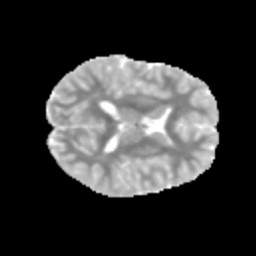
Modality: MD
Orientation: axial
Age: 12
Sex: male
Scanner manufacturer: siemens
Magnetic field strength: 3 T
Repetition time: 3.8 s
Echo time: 0.07 s